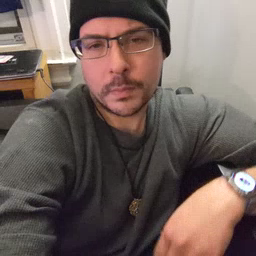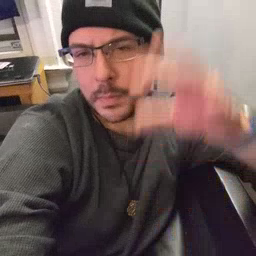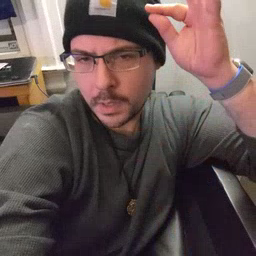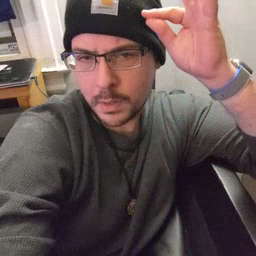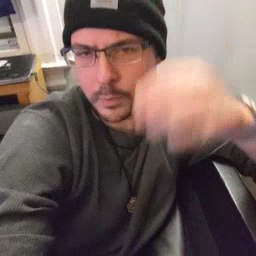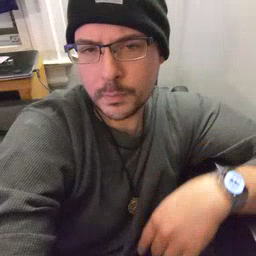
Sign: hair